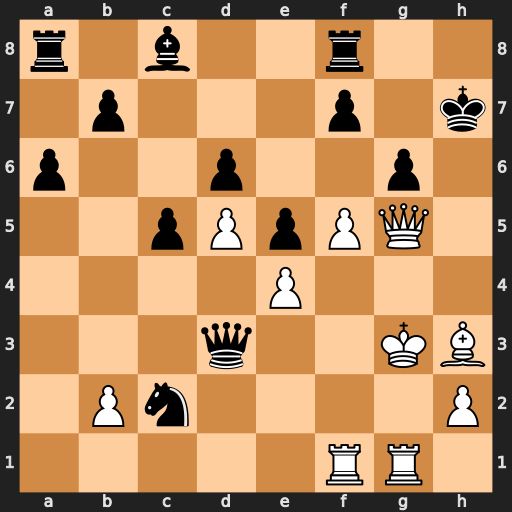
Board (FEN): r1b2r2/1p3p1k/p2p2p1/2pPpPQ1/4P3/3q2KB/1Pn4P/5RR1
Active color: w
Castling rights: -
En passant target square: -
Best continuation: Rf3 Qxe4 fxg6+ Qxg6 Qxg6+ fxg6 Rxf8